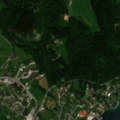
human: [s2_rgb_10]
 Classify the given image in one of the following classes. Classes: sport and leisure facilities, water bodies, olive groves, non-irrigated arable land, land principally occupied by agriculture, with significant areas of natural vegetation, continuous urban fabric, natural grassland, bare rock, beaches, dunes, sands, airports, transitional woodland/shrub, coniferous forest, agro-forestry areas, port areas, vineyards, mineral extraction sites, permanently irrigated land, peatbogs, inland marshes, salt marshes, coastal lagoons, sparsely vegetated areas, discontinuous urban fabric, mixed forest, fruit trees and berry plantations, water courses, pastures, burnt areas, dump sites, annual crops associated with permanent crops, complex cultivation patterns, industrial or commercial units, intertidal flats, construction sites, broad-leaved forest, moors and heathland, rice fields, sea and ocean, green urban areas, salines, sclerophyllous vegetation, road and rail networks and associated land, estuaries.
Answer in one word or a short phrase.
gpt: discontinuous urban fabric, pastures, mixed forest, water bodies